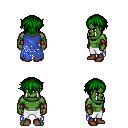
a pixel art fantasy rpg character, male body template, orc, green skin, blue tattered cape, white pants, green short bangs hairstyle, cloth bracers, brown shoes, four views (front, back, left, right), 2x2 character sprite sheet, small pixel art, hard edges, no anti-aliasing